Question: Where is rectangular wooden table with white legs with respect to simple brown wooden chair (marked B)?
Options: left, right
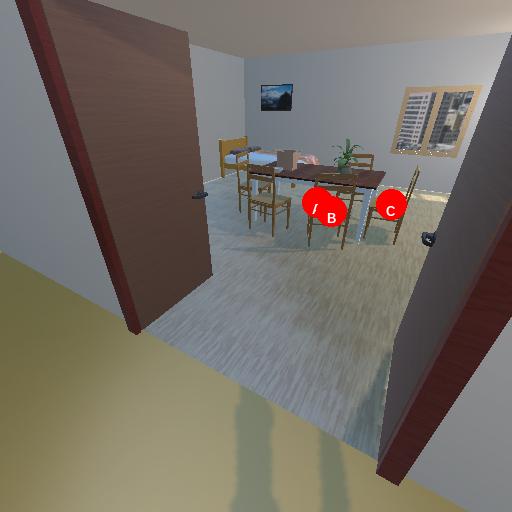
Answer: left